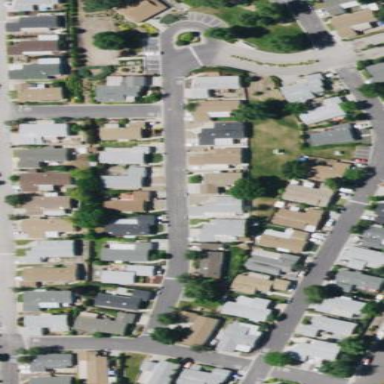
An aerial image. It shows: Residential area designated for mobile homes - mobile home park.